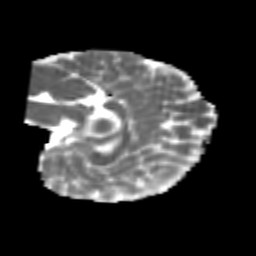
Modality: MD
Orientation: sagittal
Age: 5
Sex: male
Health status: healthy